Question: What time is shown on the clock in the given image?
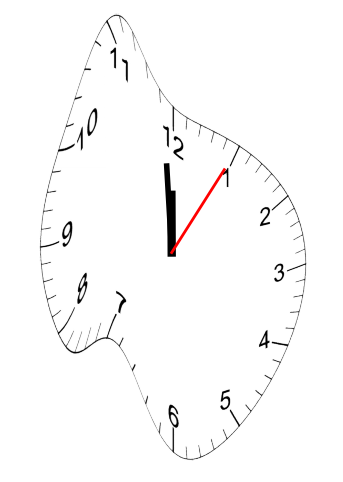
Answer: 11:59:05